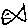
Label: fish